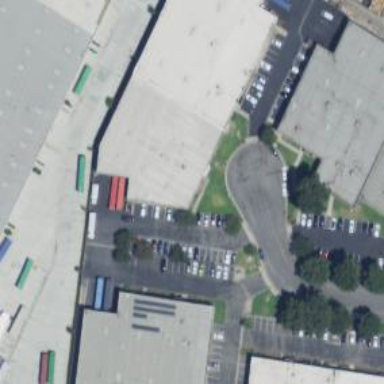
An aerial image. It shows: Warehouse.